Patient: sex M, age 29
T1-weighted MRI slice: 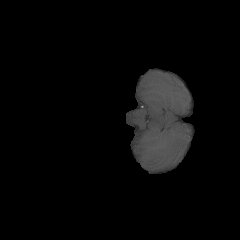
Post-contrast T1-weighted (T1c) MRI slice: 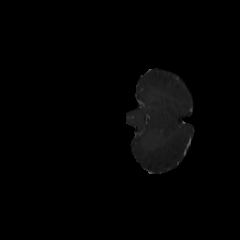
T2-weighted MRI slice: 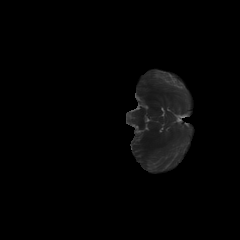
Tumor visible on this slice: no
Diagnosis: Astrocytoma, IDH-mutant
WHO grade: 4